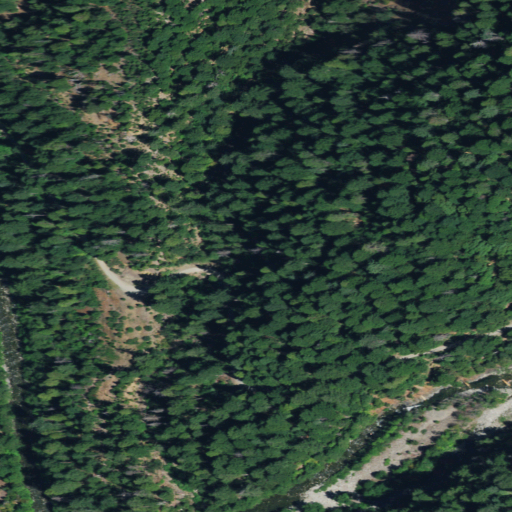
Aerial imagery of valley in California named Elk Gulch containing evergreen forest, open development, and shrub